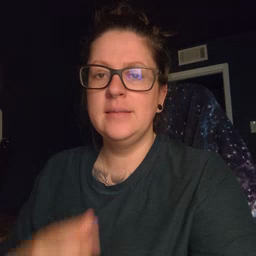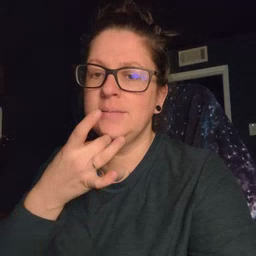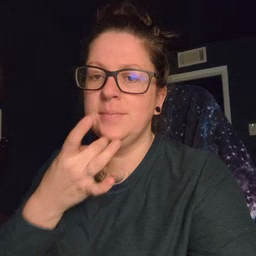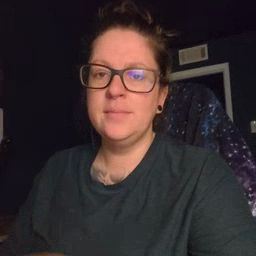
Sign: lamp